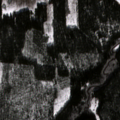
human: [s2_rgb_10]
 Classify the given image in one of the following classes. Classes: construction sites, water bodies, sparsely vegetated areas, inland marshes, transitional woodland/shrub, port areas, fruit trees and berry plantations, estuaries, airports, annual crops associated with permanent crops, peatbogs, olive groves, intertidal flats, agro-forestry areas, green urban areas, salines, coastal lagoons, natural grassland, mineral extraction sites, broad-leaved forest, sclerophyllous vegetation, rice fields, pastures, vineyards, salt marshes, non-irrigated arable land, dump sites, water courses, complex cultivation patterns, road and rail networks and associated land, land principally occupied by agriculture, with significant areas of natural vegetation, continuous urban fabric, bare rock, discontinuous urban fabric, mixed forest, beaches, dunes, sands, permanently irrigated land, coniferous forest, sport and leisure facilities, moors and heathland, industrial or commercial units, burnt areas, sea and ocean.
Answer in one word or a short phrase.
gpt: non-irrigated arable land, broad-leaved forest, coniferous forest, transitional woodland/shrub